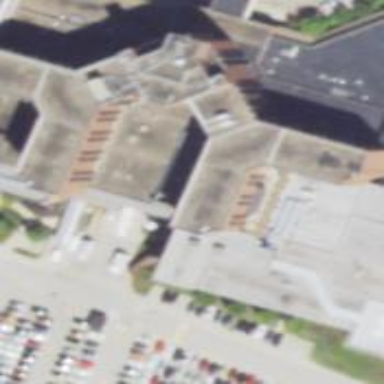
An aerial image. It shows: Hospital building.